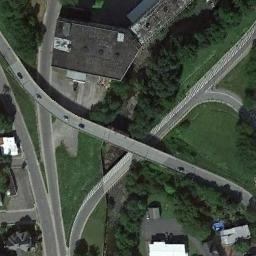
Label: overpass